Current action and preconditions to check: trajectory_clear

Your task: For each precondition in the list above, predict whether it will hold at this action.

Consider the current scene as observed from the mobile robot's camera, and analyze the predicted future states of all dynamic agents (e.g., people, animals, vehicles, or any moving entities) within the NEXT SECOND.

IMPORTANT: Only answer "very likely" if you are absolutely certain—based on strong, clear evidence—that a dynamic agent will violate the precondition in the predicted future state. Do NOT answer "very likely" for unlikely, ambiguous, or low-probability risks.

Ask yourself for each precondition: Is there a high probability, with clear and convincing evidence, that the predicted future states of any dynamic agent will interfere with the predicted future state of the currently executing action within the NEXT SECOND, causing that precondition to fail?

Assess the risk level based on these predictions. Use "likely" or "very likely" if motions create a clear risk of interference.

Use "neutral" or "improbable" if agents are nearby but their predicted paths are clearly diverging or non-conflicting.

Failure Risk Categories: "very improbable", "improbable", "neutral", "likely", "very likely"

Answer Format: Output ONLY the probability_of_failure value from these categories: "very improbable", "improbable", "neutral", "likely", "very likely"

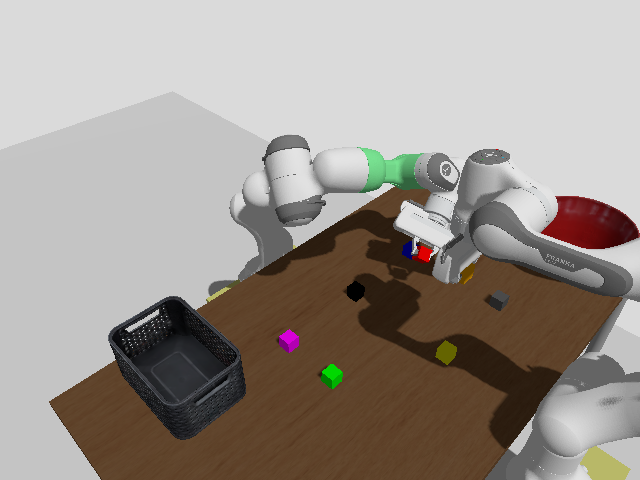

Answer: very improbable